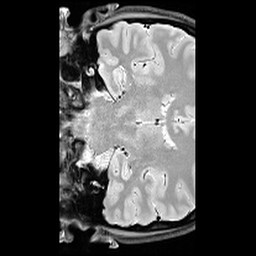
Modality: T1w
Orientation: coronal
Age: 25
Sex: female
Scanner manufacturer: siemens
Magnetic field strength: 3 T
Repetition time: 6.5 s
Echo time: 0.016 s